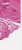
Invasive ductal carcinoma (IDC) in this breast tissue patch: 0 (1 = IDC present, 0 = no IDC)